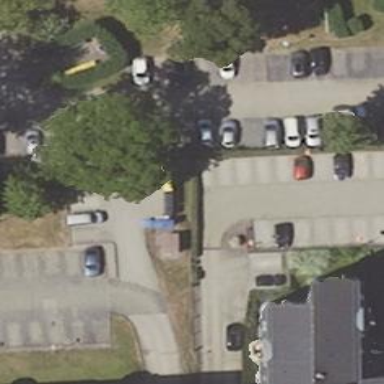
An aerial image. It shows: Parking area with surface.